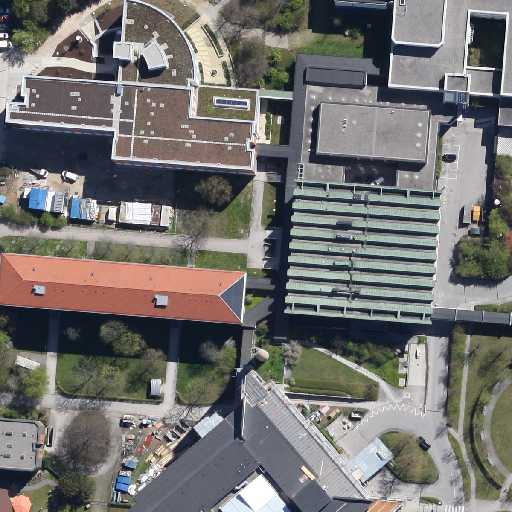
Referring expression: van